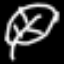
Label: leaf